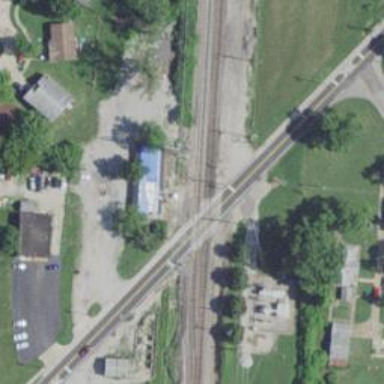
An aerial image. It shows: Railway level crossing.